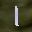
Label: 1